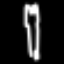
Label: fork